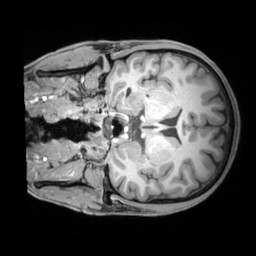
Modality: T1w
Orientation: coronal
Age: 29
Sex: male
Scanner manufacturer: siemens
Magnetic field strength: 3 T
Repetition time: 1.97 s
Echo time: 0.00206 s